Question: Find the area of the following quadrilateral, where all points are on integers. The result is rounded to 1 decimal place
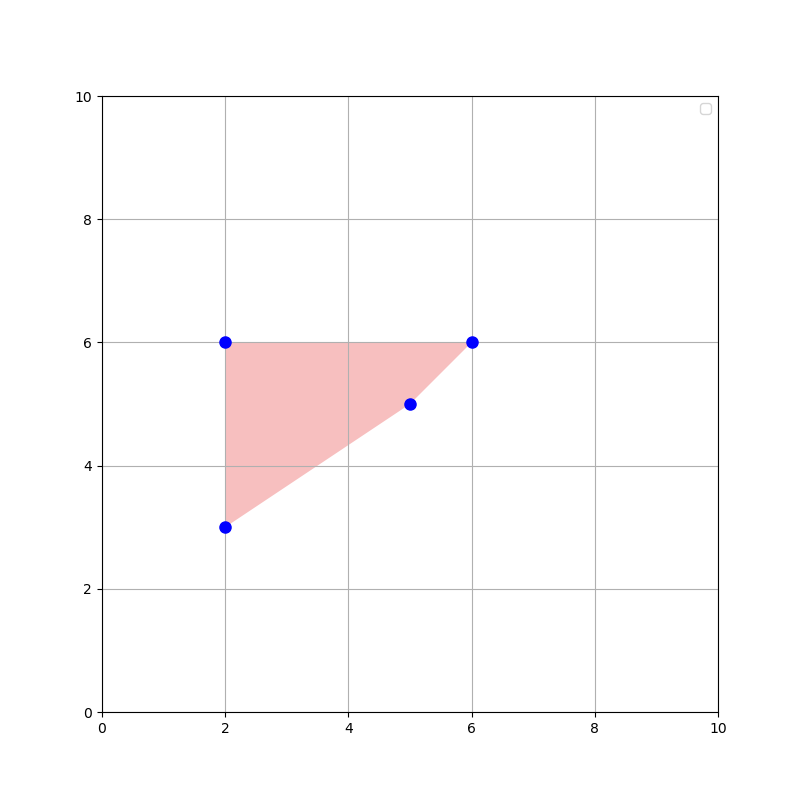
Answer: 6.5